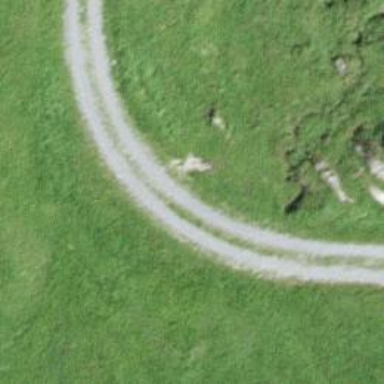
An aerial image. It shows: Track with grade 5 tracktype.